Question: I want a checkbox for each query that way when the table is populated with data from the db, there is also a checkbox to confirm that booking for each query result.

I also want to know how to create a script that once a single checkbox has been selected,I click on submit and it takes me to another page that displays values (route_no,to_city,from_city and price) based on the checkbox selected and route_no corresponding to that checkbox selected. route_no is auto_incrementing and is a primary key(values of route_no range from 0-49).
this is my html form
'''
<html>
<head>
<script>
function showUser(str) {
if (str == "") {
document.getElementById("txtHint").innerHTML = "";
return;
} else {
if (window.XMLHttpRequest) {
// code for IE7+, Firefox, Chrome, Opera, Safari
xmlhttp = new XMLHttpRequest();
} else {
// code for IE6, IE5
xmlhttp = new ActiveXObject("Microsoft.XMLHTTP");
}
xmlhttp.onreadystatechange = function() {
if (xmlhttp.readyState == 4 && xmlhttp.status == 200) {
document.getElementById("txtHint").innerHTML = xmlhttp.responseText;
}
};
xmlhttp.open("GET","display.php?q="+str,true);
xmlhttp.send();
}
}
</script>
</head>
<body>
<form>
<select name="to_city" onchange="showUser(this.value)">
<option value="">Select a person:</option>
<option value="Sydney">Sydney</option>
<option value="Brisbane">Brisbane</option>
<option value="Adelaide">Adelaide</option>
<option value="Newcastle">Newcastle</option>
</select>
</form>
<br>
</body>
</html>
'''
and below is my php file, which has text that shows what I want to acheive. The text has been commented out.
'''
<!DOCTYPE html>
<html>
<head>
<style>
table {
width: 100%;
border-collapse: collapse;
}
table, td, th {
border: 1px solid black;
padding: 5px;
}
th {text-align: left;}
</style>
</head>
<body>
<?php
$q = strval($_GET['q']);
$con = mysqli_connect('localhost','root','','mydb');
if (!$con) {
die('Could not connect: ' . mysqli_error($con));
}
mysqli_select_db($con,"flights");
$sql="SELECT * FROM flights WHERE to_city = '".$q."'";
$result = mysqli_query($con,$sql);
echo "<table>
<tr>
<th>Route_no</th>
<th>to_city</th>
<th>from_city</th>
<th>price</th>
<th>Confirm</th>
</tr>";
while($row = mysqli_fetch_array($result)) {
echo "<tr>";
echo "<td>" . $row['route_no'] . "</td>";
echo "<td>" . $row['to_city'] . "</td>";
echo "<td>" . $row['from_city'] . "</td>";
echo "<td>" . $row['price'] . "</td>";
/// I want a checkbox here for each query that way when the table is populated with data from the db, there is also a checkbox to confirm that booking for each query result.
echo "</tr>";
}
echo "</table>";
mysqli_close($con);
?>
</body>
</html>
'''
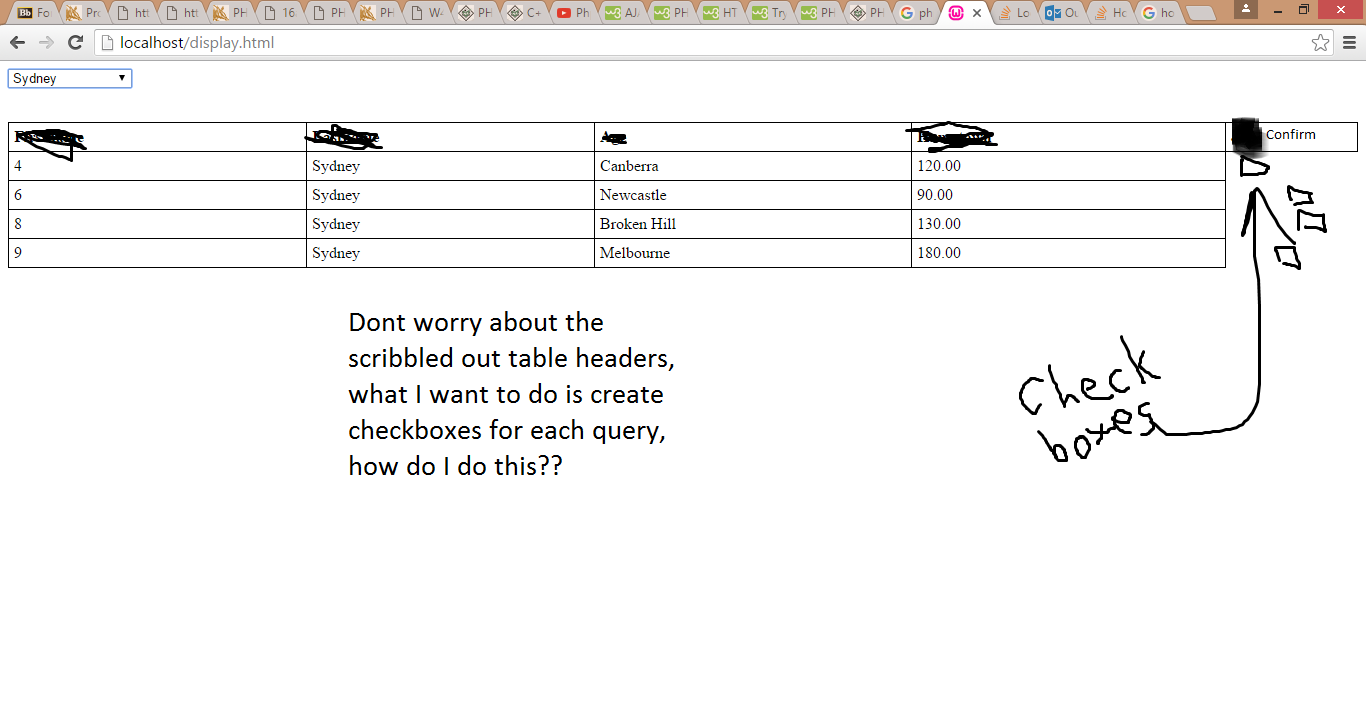
Answer: I'll edit the body section of your php code. Try and see
'''
<body>
<?php
$q = strval($_GET['q']);
$con = mysqli_connect('localhost','root','','mydb');
if (!$con) {
die('Could not connect: ' . mysqli_error($con));
}
mysqli_select_db($con,"flights");
$sql="SELECT * FROM flights WHERE to_city = '".$q."'";
$result = mysqli_query($con,$sql);
echo "<table>
<tr>
<th>Route_no</th>
<th>to_city</th>
<th>from_city</th>
<th>price</th>
<th>Confirm</th>
</tr>";
while($row = mysqli_fetch_array($result)) {
echo "<tr>";
echo "<td>" . $row['route_no'] . "</td>";
echo "<td>" . $row['to_city'] . "</td>";
echo "<td>" . $row['from_city'] . "</td>";
echo "<td>" . $row['price'] . "</td>";
echo "<td><input type="checkbox" name="example" class="radio" value="example"></td>";
echo "</tr>";
}
echo "</table>";
mysqli_close($con);
?>
</body>
'''
here is the jQuery part:
'''
$("input:checkbox").change(function(){
var group = ":checkbox[name='"+ $(this).attr("name") + "']";
if($(this).is(':checked')){
$(group).not($(this)).attr("checked",false);
}
});
'''